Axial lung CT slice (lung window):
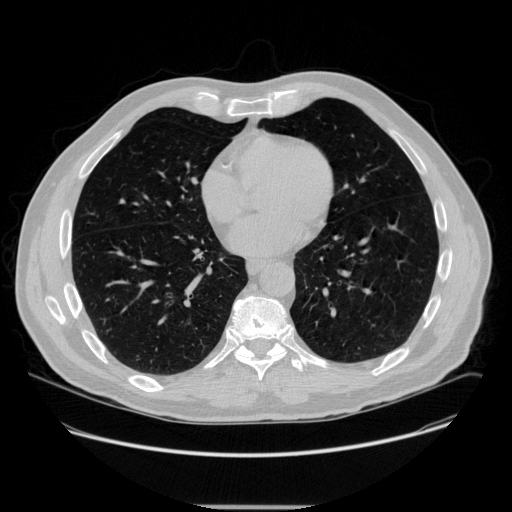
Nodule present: no